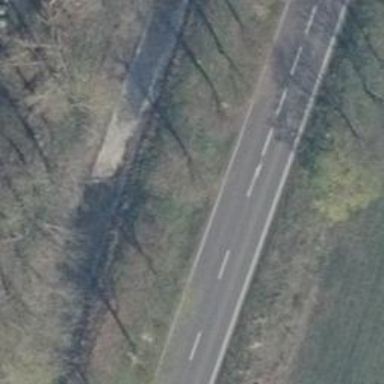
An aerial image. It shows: Primary road with asphalt surface.